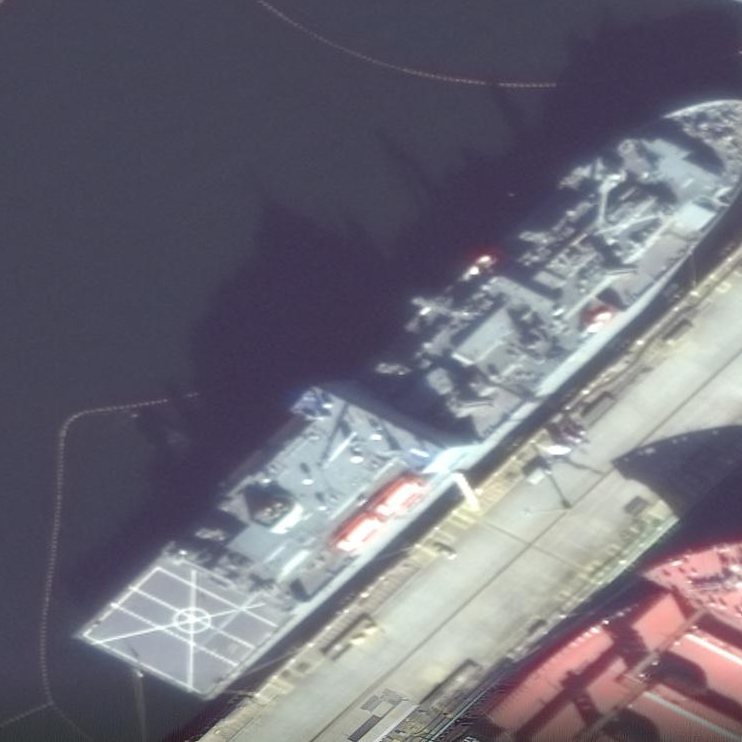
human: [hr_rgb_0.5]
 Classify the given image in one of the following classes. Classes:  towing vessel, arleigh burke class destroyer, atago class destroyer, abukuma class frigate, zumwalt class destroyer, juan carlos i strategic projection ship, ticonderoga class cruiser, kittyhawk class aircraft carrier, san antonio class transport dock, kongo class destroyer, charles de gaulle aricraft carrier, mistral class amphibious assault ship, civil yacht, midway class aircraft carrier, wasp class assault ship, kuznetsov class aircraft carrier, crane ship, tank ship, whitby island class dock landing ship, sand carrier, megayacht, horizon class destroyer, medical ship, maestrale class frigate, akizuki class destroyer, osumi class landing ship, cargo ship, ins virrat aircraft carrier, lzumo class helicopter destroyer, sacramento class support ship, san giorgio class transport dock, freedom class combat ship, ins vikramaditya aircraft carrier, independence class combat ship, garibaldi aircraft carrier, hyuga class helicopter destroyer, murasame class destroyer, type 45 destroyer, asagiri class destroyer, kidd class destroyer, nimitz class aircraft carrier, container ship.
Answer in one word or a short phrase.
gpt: Crane ship